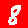
Digit: 8